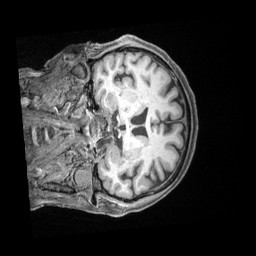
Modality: T1w
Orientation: coronal
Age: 74
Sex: female
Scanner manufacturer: siemens
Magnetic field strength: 3 T
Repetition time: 2.5 s
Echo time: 0.00222 s